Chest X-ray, PA view. Patient: 33 years old, sex M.
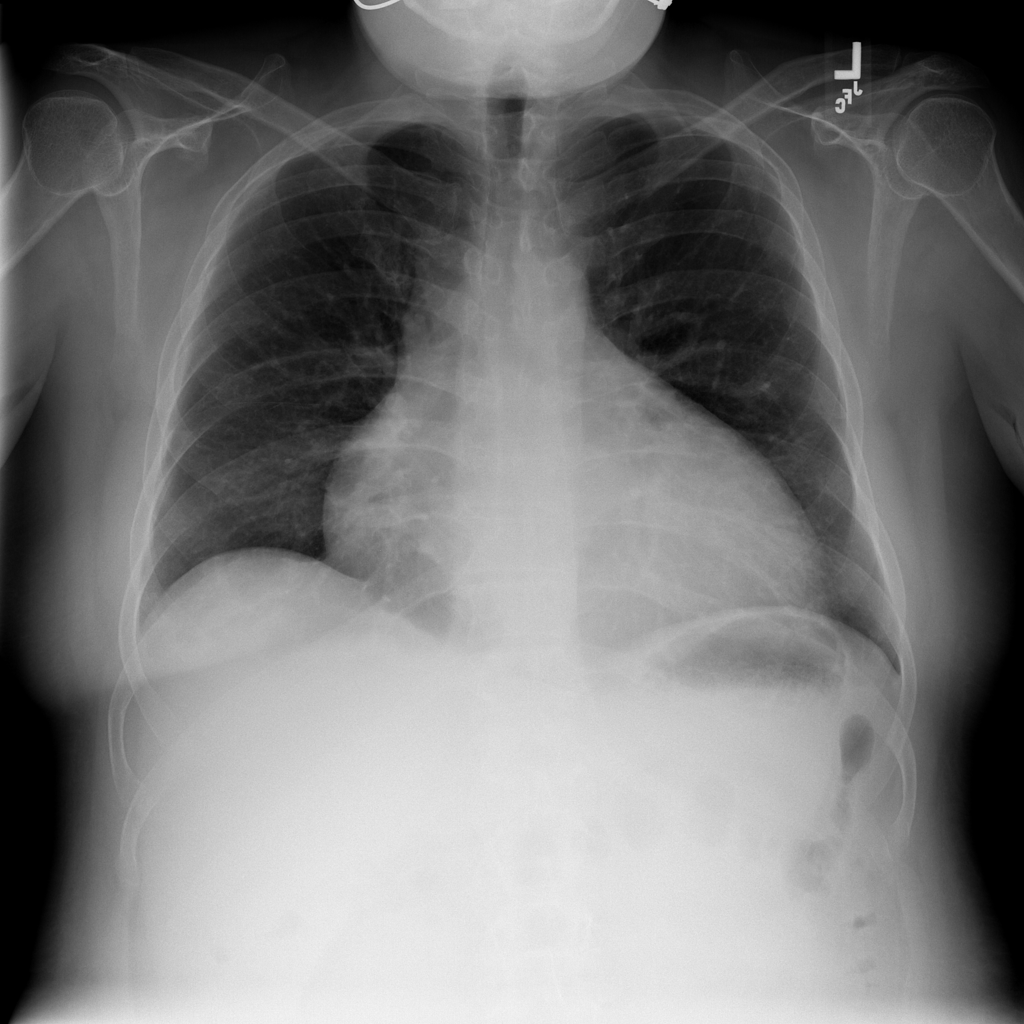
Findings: No Finding